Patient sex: F
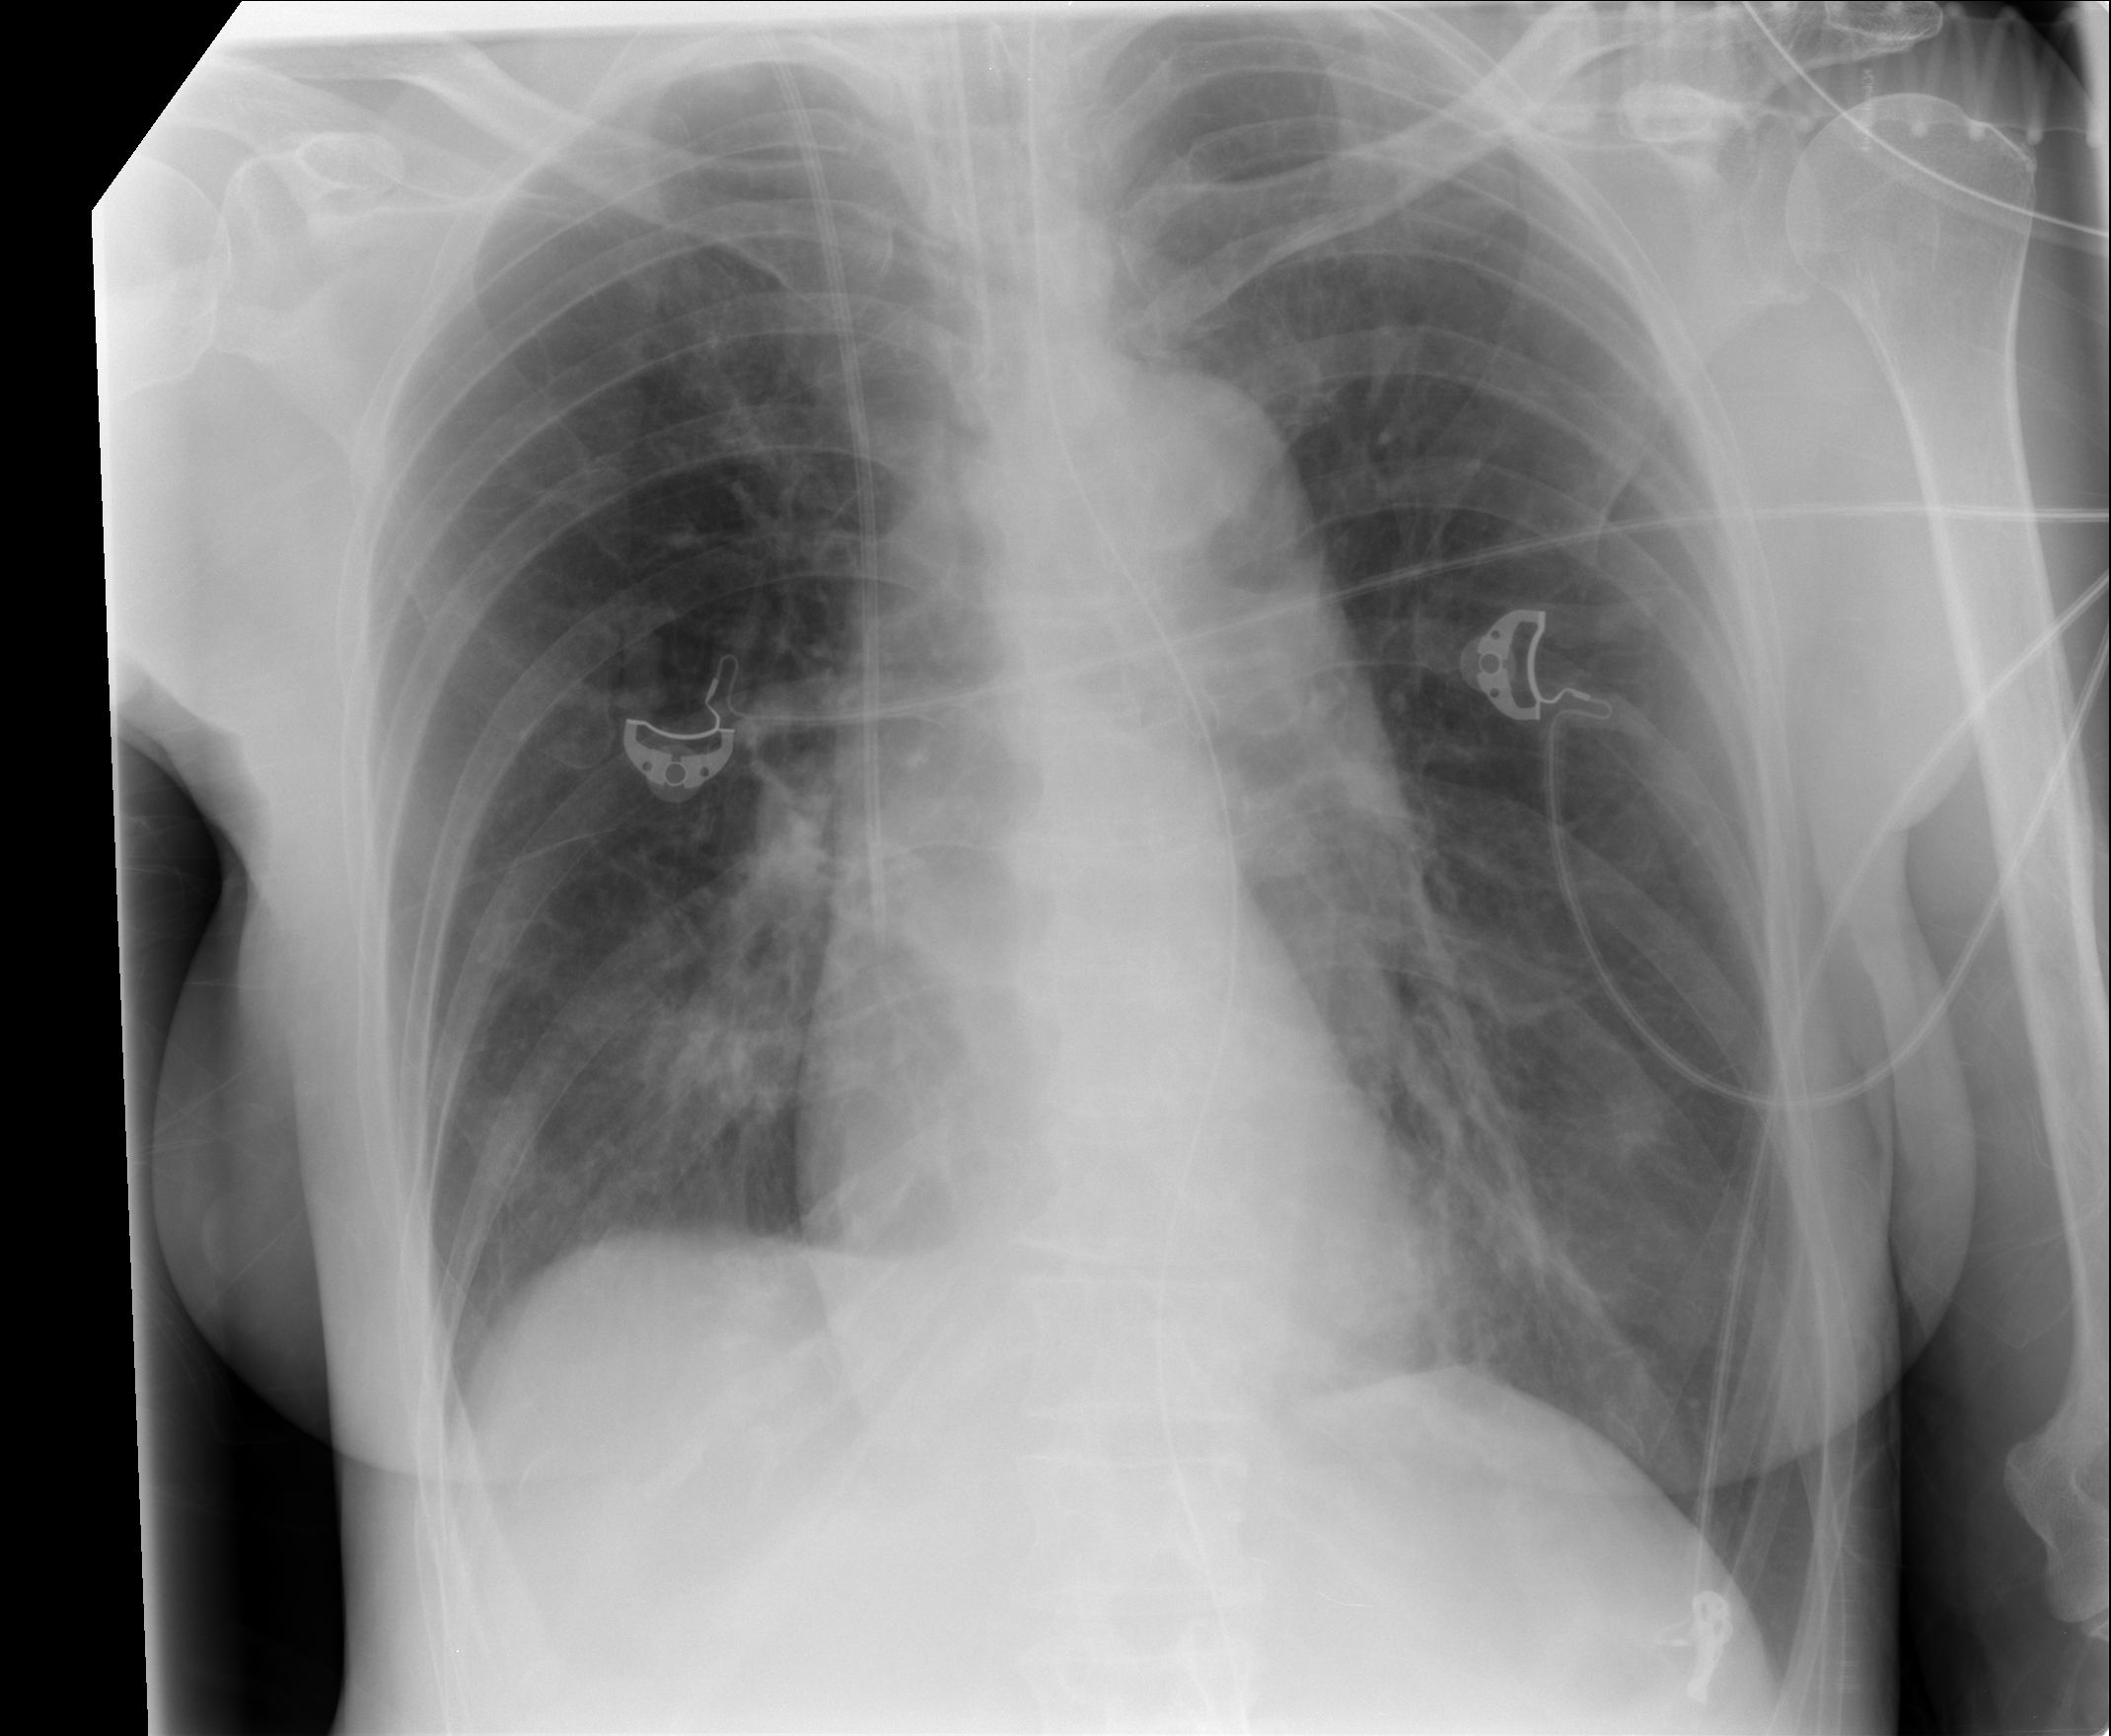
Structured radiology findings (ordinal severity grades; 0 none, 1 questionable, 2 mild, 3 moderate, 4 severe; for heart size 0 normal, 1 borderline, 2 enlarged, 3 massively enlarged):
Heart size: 0
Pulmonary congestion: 0
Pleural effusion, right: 0
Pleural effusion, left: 0
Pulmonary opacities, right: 0
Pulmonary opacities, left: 1
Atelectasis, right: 0
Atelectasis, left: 0